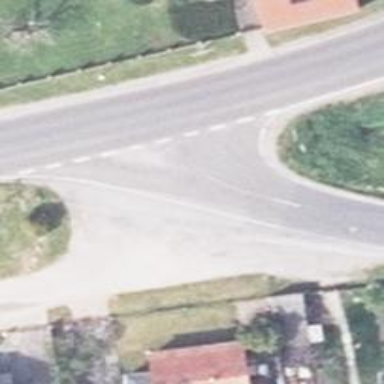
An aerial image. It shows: Tertiary road with asphalt surface.